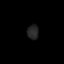
Tissue: lung
Cell type: Endothelial cells
Senescence score: 0.2145
Nuclear area (px): 162
Mean DAPI intensity: 36.691